Question: I want to play video file from android cache folder using the following code :
'''
String cacheDir = getApplicationContext().getCacheDir().getAbsolutePath();
File outFile = new File(cacheDir, "intro.mp4");
vvIntro.setVideoPath(cacheDir+"/intro");
vvIntro.start();
'''
But I got error :
'''
07-05 20:14:21.896: E/MediaPlayer(1251): error (1, -<PHONE>)
07-05 20:14:21.928: I/Choreographer(1251): Skipped 79 frames! The application may be doing too much work on its main thread.
07-05 20:14:22.186: D/gralloc_goldfish(1251): Emulator without GPU emulation detected.
07-05 20:14:22.496: E/MediaPlayer(1251): Error (1,-<PHONE>)
07-05 20:14:22.496: D/VideoView(1251): Error: 1,-<PHONE>
'''
where the file is already exists and the required persimmon as show below :

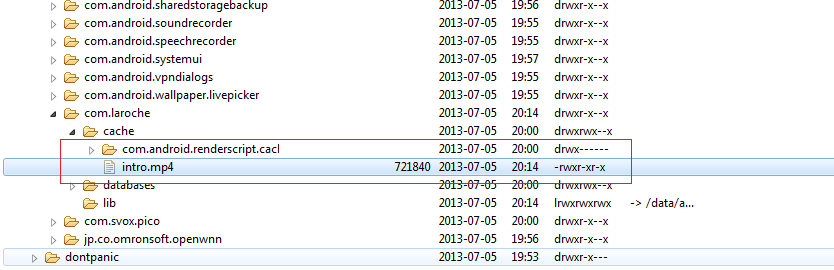
Answer: You create a 'File' object pointing to your MP4 file, then totally ignore that 'File' object and provide an invalid path to 'vvIntro'. Instead, try:
'''
File outFile = new File(getCacheDir(), "yourVideoName.mp4");
vvIntro.setVideoPath(outFile.getAbsolutePath());
vvIntro.start();
'''
and see if that helps.